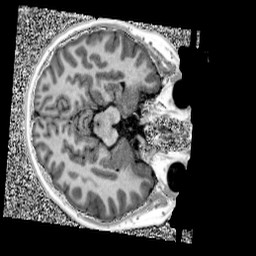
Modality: UNIT1
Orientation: axial
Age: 11
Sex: male
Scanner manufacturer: siemens
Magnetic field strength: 3 T
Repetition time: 4 s
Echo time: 0.00299 s